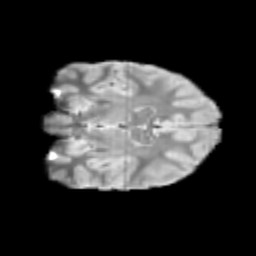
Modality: T2w
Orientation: coronal
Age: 10
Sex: male
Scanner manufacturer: siemens
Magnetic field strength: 3 T
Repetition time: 3.8 s
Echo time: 0.07 s